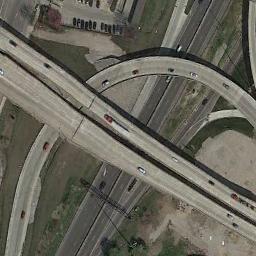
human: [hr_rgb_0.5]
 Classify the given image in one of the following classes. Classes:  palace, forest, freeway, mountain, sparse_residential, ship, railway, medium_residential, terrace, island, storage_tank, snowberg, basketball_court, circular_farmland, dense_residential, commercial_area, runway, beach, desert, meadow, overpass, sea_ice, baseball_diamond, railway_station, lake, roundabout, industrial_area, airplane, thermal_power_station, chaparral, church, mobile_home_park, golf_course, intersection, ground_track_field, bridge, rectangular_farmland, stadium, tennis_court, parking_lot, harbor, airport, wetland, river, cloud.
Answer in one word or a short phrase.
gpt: overpass